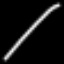
Label: line